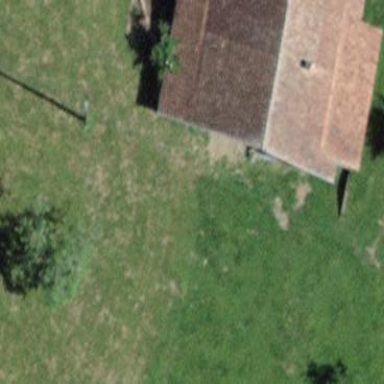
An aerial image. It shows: Barn.